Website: bh-photo
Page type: account-selection
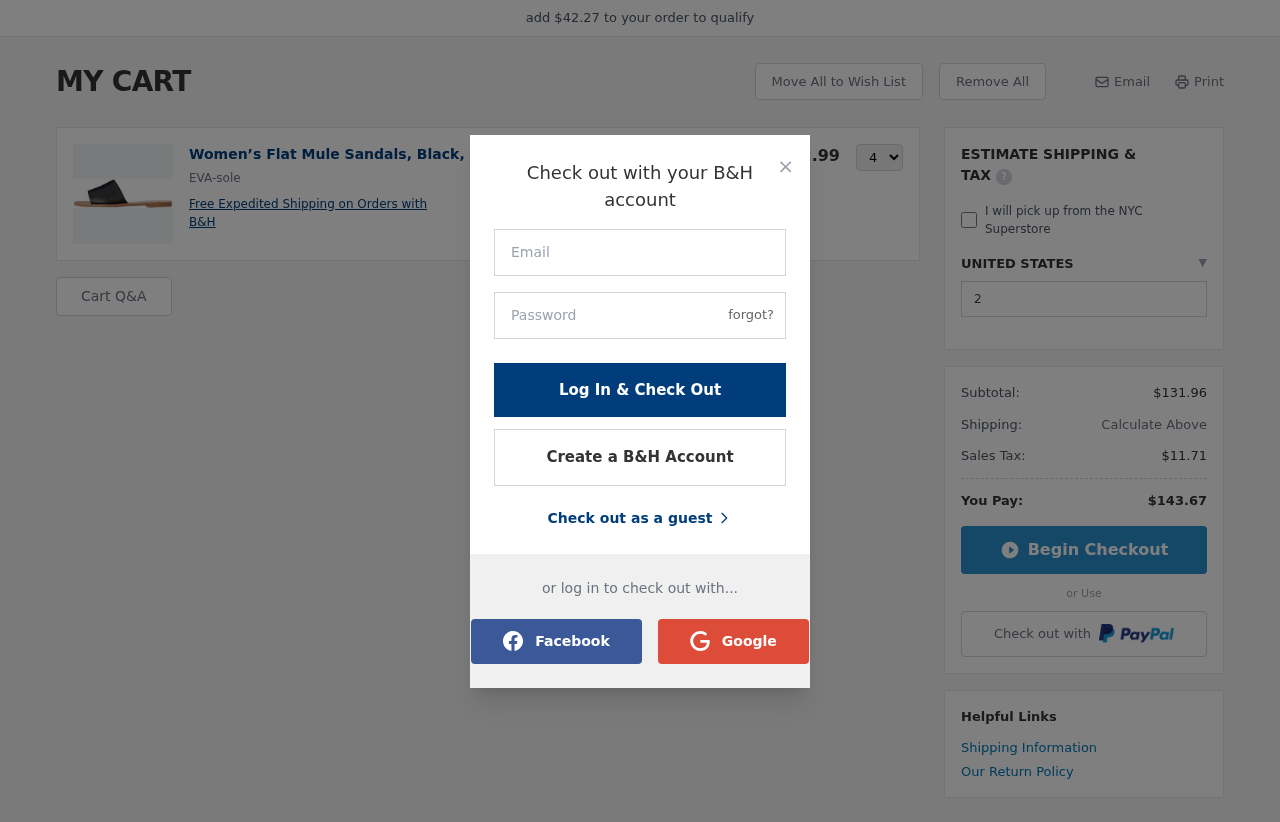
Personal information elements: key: PII_COUNTRY
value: UNITED STATES
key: PII_LOGIN_USERNAME
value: dtaylor44
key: PII_POSTCODE
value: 23600
Product elements: key: PRODUCT1_DESC
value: EVA-sole
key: PRODUCT1_NAME
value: Women’s Flat Mule Sandals, Black, 8 UK
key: PRODUCT1_PRICE
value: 32.99
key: PRODUCT1_QUANTITY
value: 4
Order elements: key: ORDER_SUBTOTAL
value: $131.96
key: ORDER_TAX
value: $11.71
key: ORDER_TOTAL
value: $143.67
Other elements: key: AMOUNT_TO_QUALIFY
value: $42.27